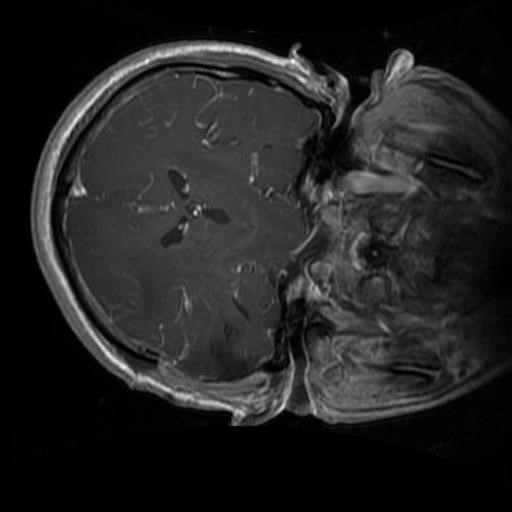
Label: brain_glioma